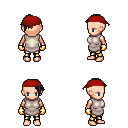
a pixel art fantasy rpg character, female body template, human, light skin, white tunic, gold greaves, raven long mohawk hairstyle, red bandana, gold gloves, four views (front, back, left, right), 2x2 character sprite sheet, small pixel art, hard edges, no anti-aliasing